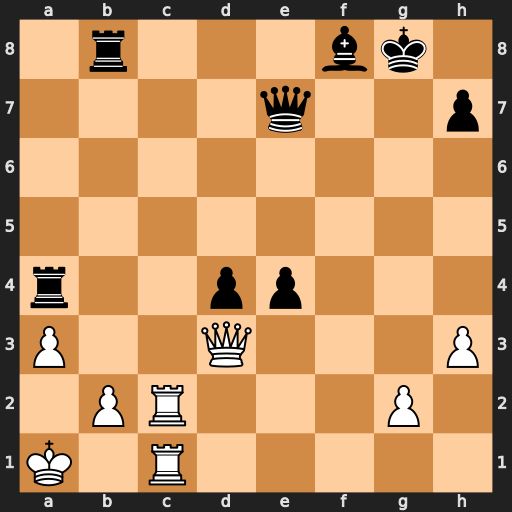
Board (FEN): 1r3bk1/4q2p/8/8/r2pp3/P2Q3P/1PR3P1/K1R5
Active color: w
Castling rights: -
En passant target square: -
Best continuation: Qg3+ Qg7 Qxb8